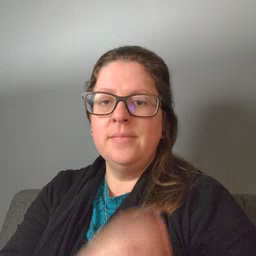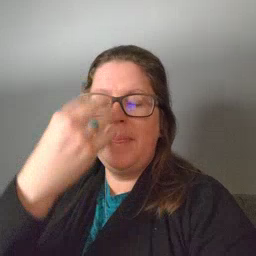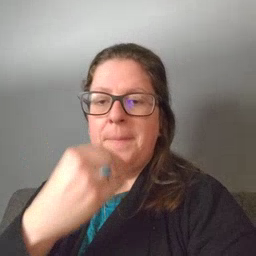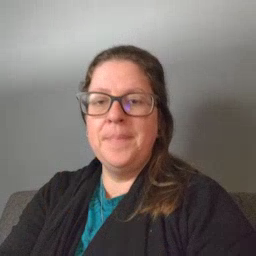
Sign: nap